Interaction volume radius: 5 \u00c5
Interaction volume height: 15 \u00c5
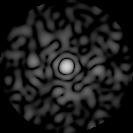
Disorder parameter: 0.8225